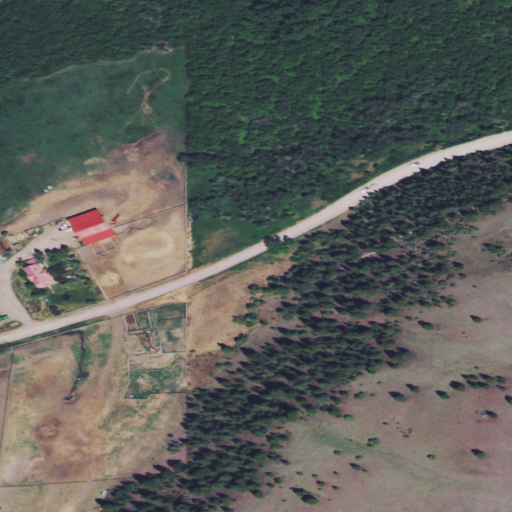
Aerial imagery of valley in Montana named Missouri Gulch containing grassland, evergreen forest, woody wetlands, pasture, open development, herbaceous wetlands, low intensity development, and medium intensity development